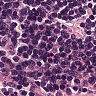
Metastatic tissue present: no